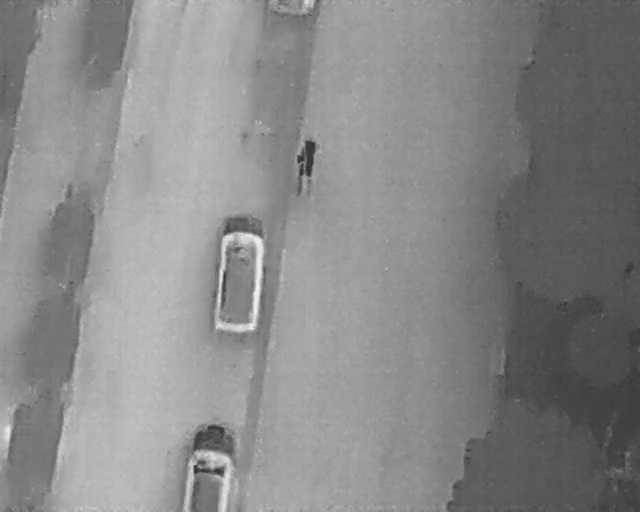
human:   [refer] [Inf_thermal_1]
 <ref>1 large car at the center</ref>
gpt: <box>[[27, 47, 46, 58, 2]]</box>